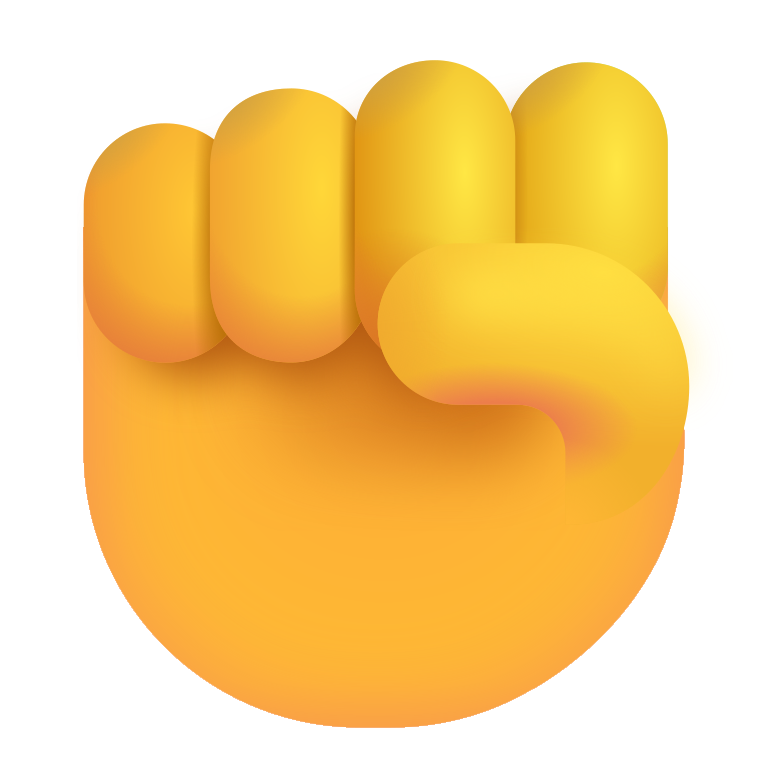
raised fist color default